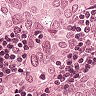
Metastatic tissue present: yes